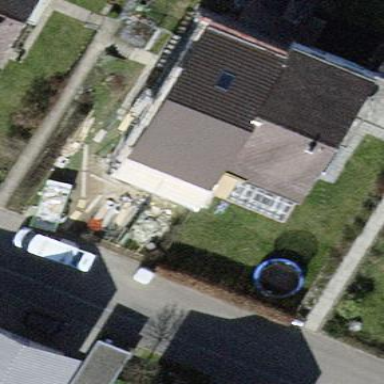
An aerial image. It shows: Terrace building.